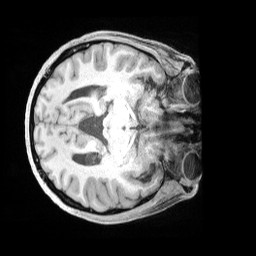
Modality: T1w
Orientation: axial
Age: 32
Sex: female
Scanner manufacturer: siemens
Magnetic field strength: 3 T
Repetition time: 2 s
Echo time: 0.00211 s